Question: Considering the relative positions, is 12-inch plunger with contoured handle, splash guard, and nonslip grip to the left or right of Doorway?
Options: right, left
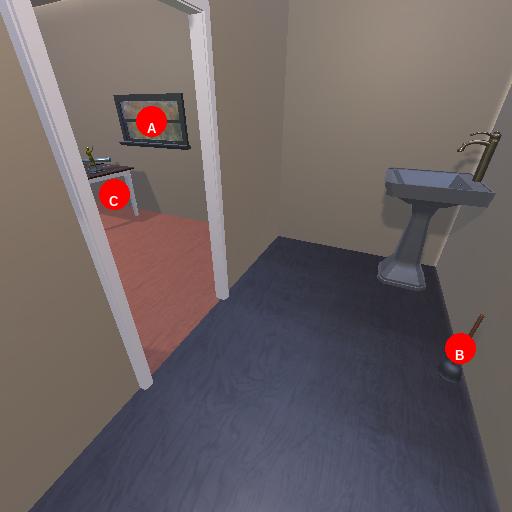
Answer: right